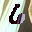
Label: 6